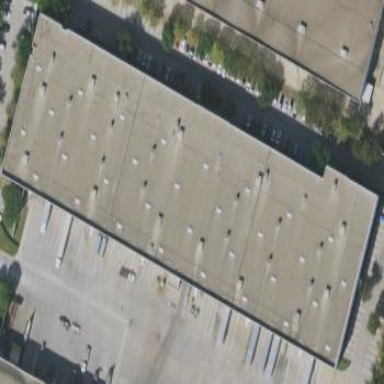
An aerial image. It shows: Warehouse with flat roof.